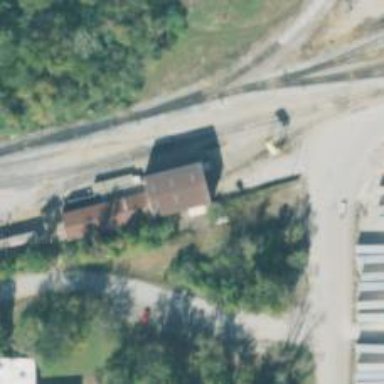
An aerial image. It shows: Rail spur service.